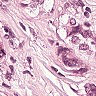
Metastatic tissue present: yes